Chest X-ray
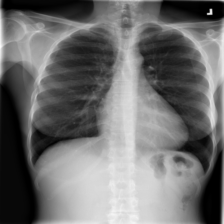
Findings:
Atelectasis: negative
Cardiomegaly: negative
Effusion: negative
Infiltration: positive
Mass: negative
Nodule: negative
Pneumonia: negative
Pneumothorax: negative
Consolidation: negative
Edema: negative
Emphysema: negative
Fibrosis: negative
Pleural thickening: negative
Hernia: negative